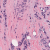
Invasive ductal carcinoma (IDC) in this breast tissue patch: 1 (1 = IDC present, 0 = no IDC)